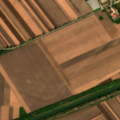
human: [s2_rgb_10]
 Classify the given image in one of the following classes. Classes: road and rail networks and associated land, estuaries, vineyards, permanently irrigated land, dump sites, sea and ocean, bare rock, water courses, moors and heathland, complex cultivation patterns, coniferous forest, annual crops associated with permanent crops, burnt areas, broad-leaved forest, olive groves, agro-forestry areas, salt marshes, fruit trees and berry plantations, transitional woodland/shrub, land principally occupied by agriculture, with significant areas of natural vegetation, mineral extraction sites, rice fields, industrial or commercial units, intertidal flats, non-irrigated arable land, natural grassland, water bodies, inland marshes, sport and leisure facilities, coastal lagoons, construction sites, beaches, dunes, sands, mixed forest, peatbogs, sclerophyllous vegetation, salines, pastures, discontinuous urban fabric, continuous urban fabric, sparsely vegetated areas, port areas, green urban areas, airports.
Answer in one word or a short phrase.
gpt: discontinuous urban fabric, non-irrigated arable land, water courses